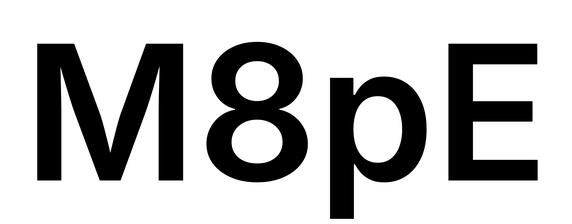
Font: Inter_SemiBold